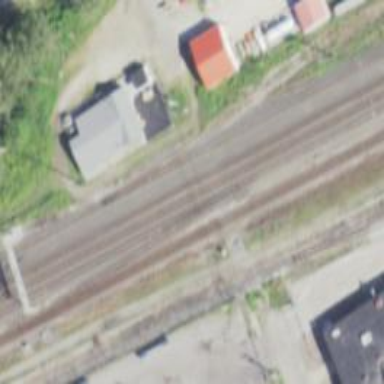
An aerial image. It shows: Railway siding for service.